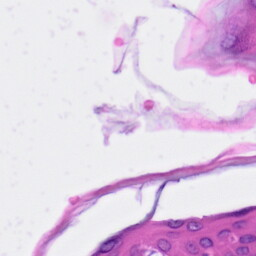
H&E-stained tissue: Skin